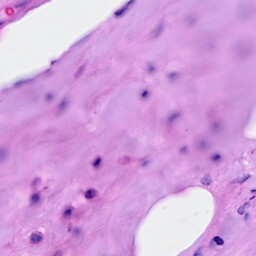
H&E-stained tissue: Breast